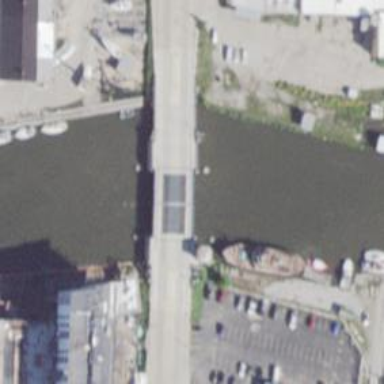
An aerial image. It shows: Tertiary road passing over movable bascule bridge.